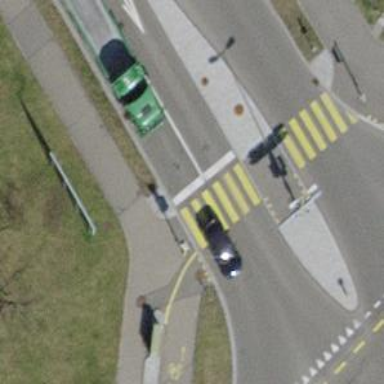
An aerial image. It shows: Road with traffic signals.